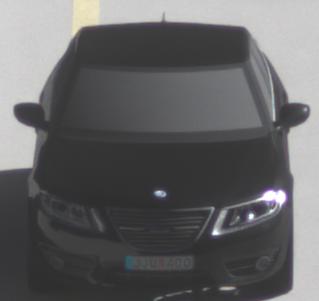
Make: Saab
Model: 5-Sep
Detailed model: 9-5 1.6T
Model produced from: 2010/06
Model produced until: 2011/12
Doors: 4
Color: black
Road condition: dry road
Daytime: morning or afternoon
Contrast: high contrast